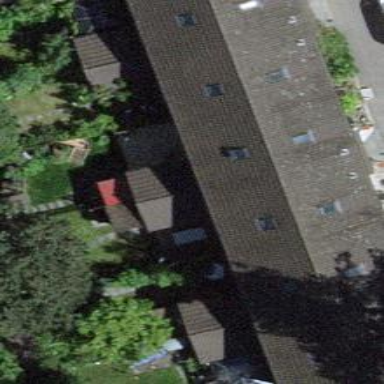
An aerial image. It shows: Terrace building.